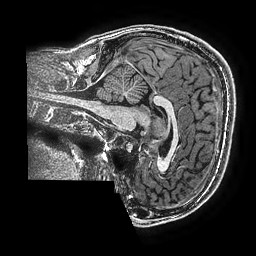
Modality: T1w
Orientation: sagittal
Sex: male
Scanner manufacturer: ge
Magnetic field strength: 3 T
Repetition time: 0.00766 s
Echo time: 0.003476 s